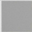
Piece: xx